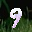
Label: 9